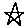
Label: star